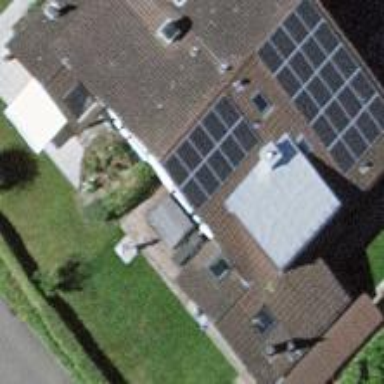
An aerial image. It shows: Solar power generator utilizing photovoltaic technology with solar photovoltaic panels.